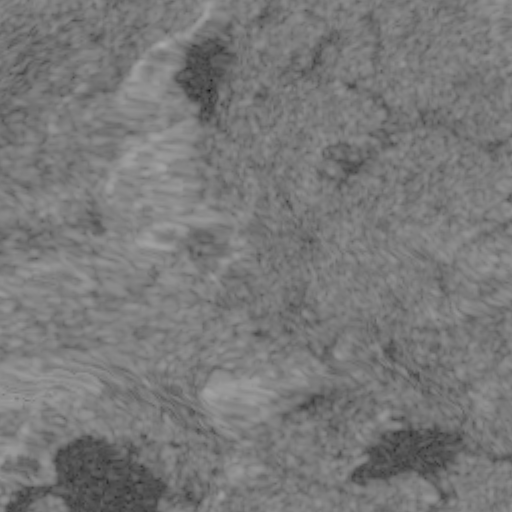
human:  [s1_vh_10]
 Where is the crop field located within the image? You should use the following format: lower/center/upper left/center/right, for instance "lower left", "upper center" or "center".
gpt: The crop field is located in the lower center of the image.
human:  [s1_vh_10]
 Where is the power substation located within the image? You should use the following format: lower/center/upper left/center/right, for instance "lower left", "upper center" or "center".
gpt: The power substation is located in the lower left of the image.
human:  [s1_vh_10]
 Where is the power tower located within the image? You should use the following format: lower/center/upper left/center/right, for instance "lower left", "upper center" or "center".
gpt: The power tower is located in the lower of the image.
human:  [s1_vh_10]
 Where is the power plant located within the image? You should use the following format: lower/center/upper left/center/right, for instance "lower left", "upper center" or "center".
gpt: There is no power plant in the image.

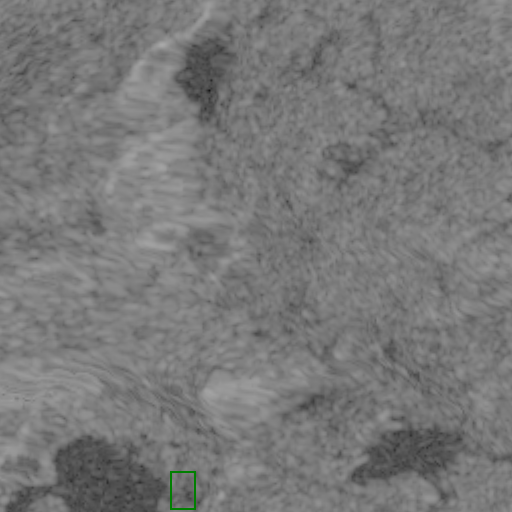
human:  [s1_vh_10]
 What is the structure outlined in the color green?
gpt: The structure outlined in green is a crop field.
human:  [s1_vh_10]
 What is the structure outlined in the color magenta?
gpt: There is no magenta outline.